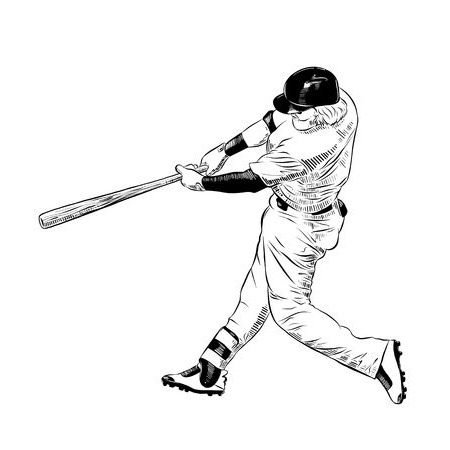
Label: ballplayer, baseball player